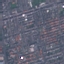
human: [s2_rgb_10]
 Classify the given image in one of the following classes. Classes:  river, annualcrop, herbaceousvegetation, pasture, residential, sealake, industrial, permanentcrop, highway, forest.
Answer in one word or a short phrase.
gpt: Residential